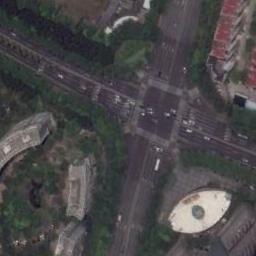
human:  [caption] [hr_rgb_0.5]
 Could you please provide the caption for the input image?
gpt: There are many different shapes of buildings beside the intersection .

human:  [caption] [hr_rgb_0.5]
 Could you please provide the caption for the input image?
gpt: An intersection with normal traffic located in a block with some high-rise buildings .

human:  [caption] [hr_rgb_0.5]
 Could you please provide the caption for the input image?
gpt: There are many moving and waiting vehicles on the road at the intersection, Many buildings and some trees around the intersection .

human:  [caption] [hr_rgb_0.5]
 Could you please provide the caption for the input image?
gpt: There are few cars at the crossroads .

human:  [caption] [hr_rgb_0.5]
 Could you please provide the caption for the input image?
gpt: There are some green trees around the intersection .